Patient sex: F
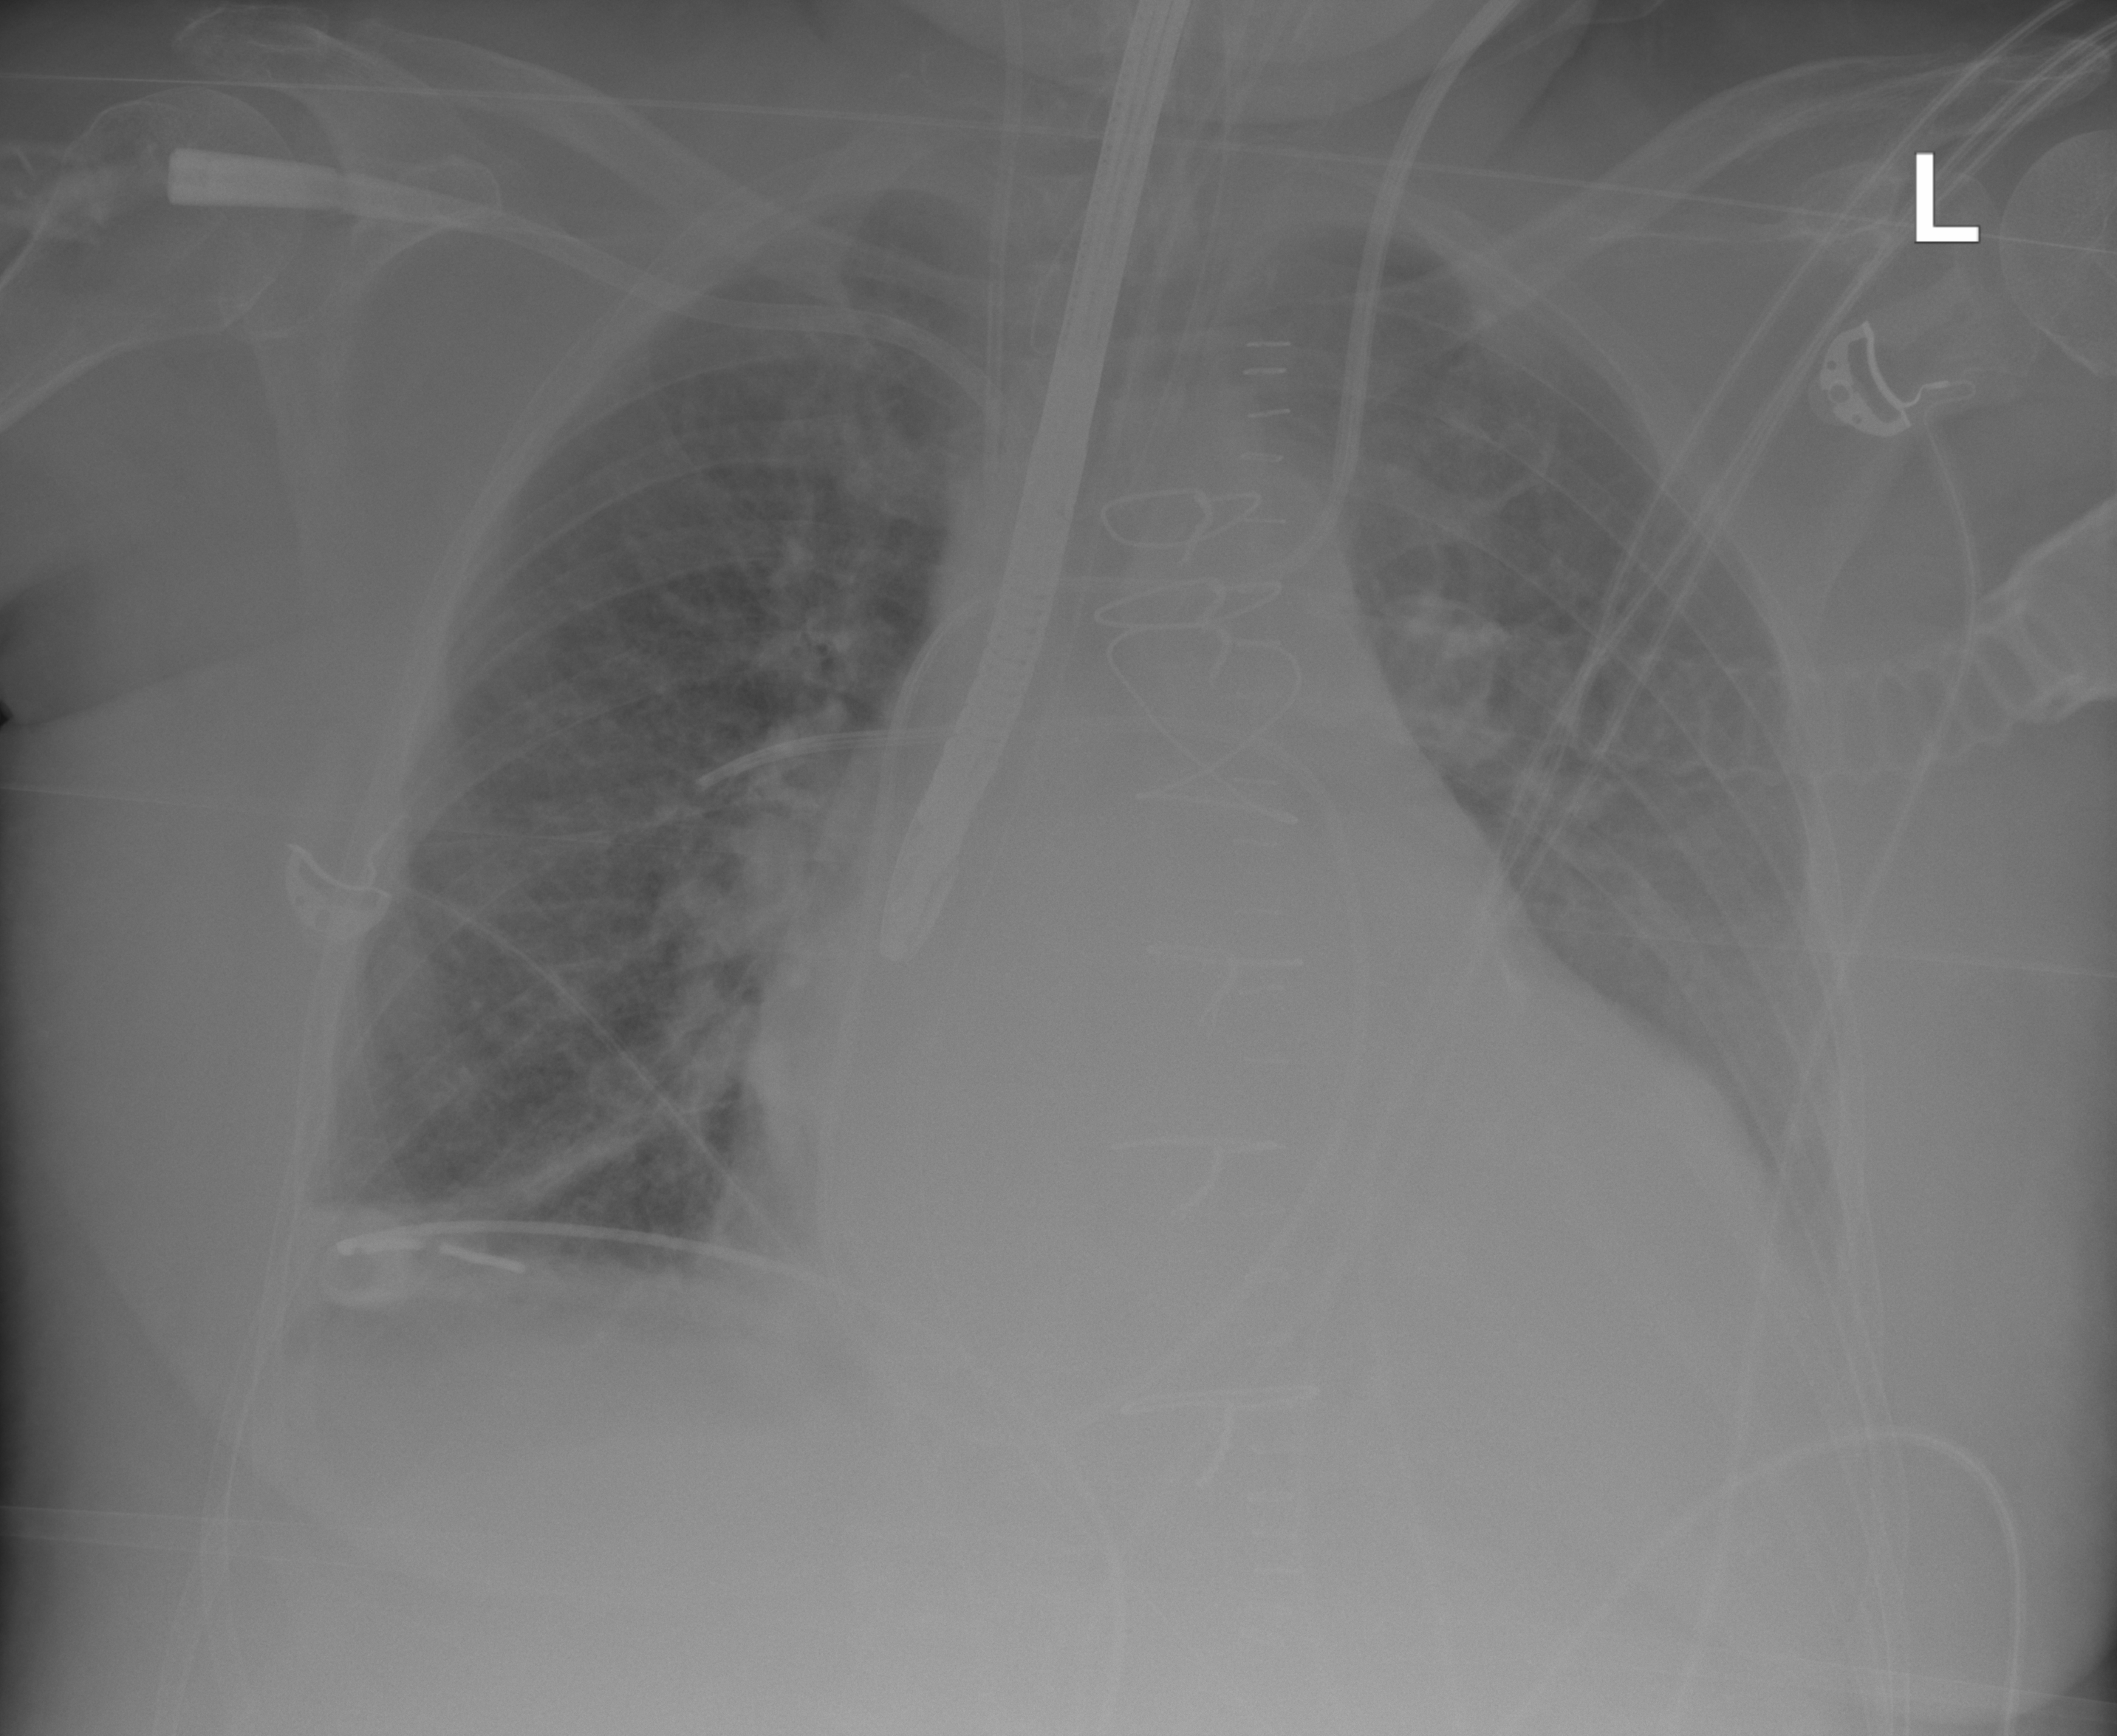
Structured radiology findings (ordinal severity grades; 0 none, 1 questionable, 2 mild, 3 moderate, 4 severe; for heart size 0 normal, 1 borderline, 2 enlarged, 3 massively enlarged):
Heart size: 3
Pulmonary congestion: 2
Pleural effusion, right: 2
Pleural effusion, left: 2
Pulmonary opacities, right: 2
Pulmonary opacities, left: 1
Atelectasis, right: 2
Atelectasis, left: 2